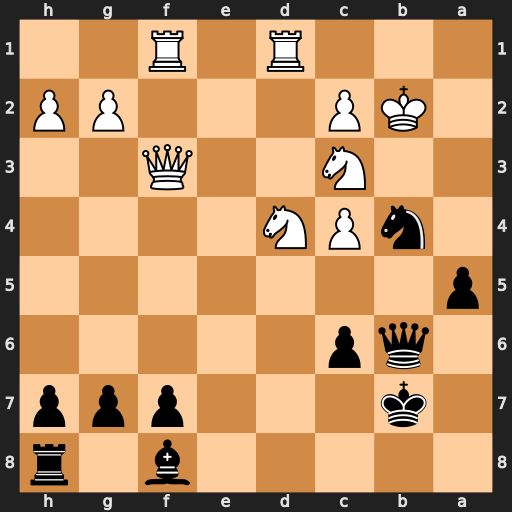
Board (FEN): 5b1r/1k3ppp/1qp5/p7/1nPN4/2N2Q2/1KP3PP/3R1R2
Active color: b
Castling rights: -
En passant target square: -
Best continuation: Nd3+ Ka1 Qb2#